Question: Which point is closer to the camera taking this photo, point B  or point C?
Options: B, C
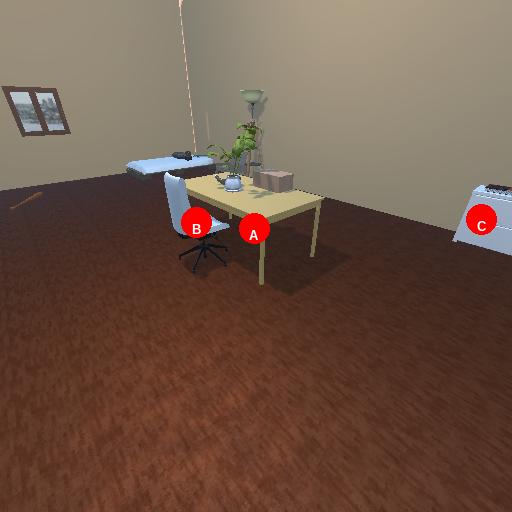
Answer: B